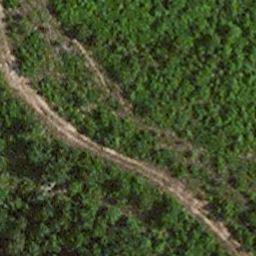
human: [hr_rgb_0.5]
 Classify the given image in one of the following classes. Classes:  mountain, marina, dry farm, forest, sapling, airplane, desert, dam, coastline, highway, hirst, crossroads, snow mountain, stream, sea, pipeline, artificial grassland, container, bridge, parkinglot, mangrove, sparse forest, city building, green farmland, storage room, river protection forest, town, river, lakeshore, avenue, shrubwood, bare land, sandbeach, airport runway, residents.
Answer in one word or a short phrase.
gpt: avenue